Interaction volume radius: 10 \u00c5
Interaction volume height: 15 \u00c5
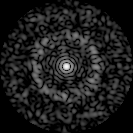
Disorder parameter: 0.8143